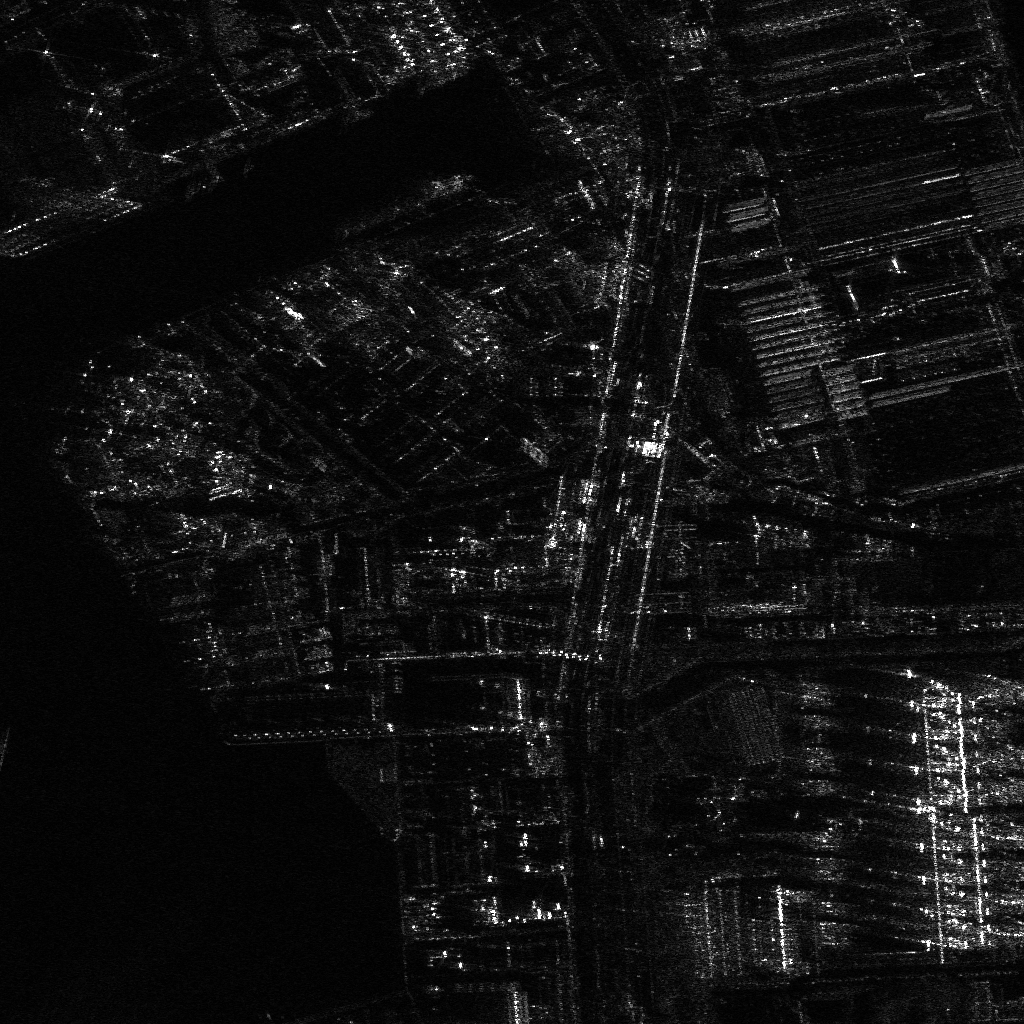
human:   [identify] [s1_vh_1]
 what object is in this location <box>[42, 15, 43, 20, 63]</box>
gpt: <ref>1 medium container at the top</ref>